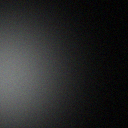
Screen state: off